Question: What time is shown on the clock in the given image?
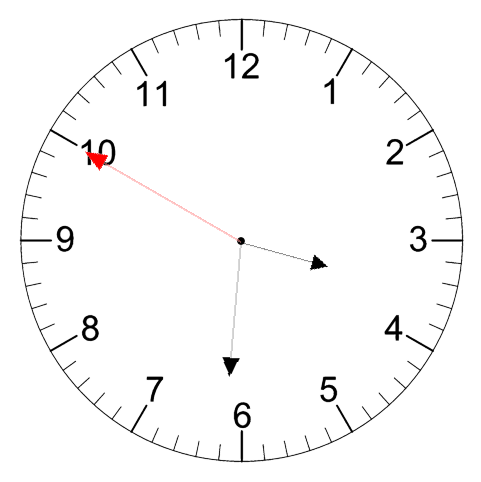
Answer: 03:30:50